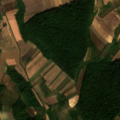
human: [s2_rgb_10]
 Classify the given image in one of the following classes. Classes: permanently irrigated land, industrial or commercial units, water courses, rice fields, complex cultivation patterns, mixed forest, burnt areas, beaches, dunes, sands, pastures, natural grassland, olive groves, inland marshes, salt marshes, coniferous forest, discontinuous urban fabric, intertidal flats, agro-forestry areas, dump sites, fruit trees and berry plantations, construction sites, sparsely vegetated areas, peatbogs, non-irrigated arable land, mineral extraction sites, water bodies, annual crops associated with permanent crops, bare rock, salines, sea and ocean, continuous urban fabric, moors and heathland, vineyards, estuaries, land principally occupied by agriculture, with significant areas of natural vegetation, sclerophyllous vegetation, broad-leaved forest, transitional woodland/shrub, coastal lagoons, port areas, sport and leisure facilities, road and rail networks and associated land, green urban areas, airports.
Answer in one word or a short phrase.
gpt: non-irrigated arable land, broad-leaved forest